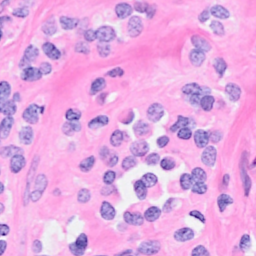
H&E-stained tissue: Breast